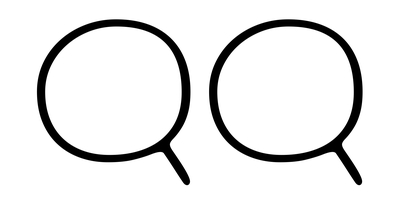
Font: Gluten_Thin